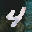
Label: 4